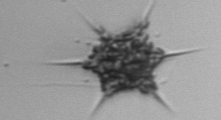
Label: Dictyocha